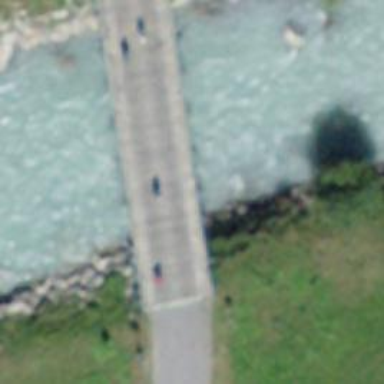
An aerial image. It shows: Unclassified road with bridge crossing. The bridge is used for nordic skiing and is groomed for classic and skating styles.